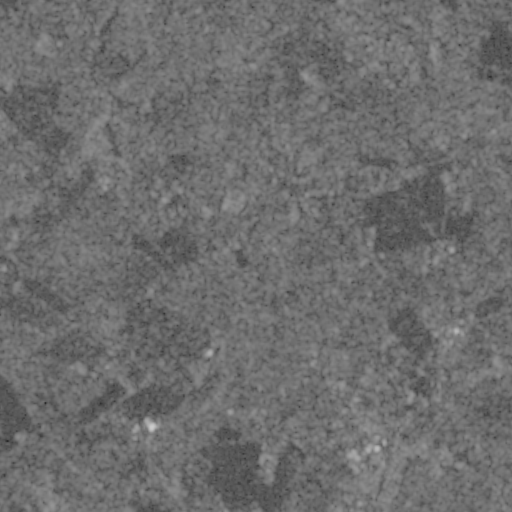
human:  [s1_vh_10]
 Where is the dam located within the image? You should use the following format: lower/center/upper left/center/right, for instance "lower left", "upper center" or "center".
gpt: The dam is located in the lower right of the image.
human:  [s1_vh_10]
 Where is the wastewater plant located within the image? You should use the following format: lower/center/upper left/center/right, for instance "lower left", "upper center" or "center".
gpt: The wastewater plant is located in the lower right of the image.
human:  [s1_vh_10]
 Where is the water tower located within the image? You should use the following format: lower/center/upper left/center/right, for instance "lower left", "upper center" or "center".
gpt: The water tower is located in the center of the image.
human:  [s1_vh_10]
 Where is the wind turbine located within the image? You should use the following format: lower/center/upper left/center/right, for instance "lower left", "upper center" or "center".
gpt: The wind turbine is located in the center right of the image.
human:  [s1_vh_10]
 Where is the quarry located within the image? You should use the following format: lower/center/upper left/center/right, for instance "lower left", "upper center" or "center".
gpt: There is no quarry in the image.

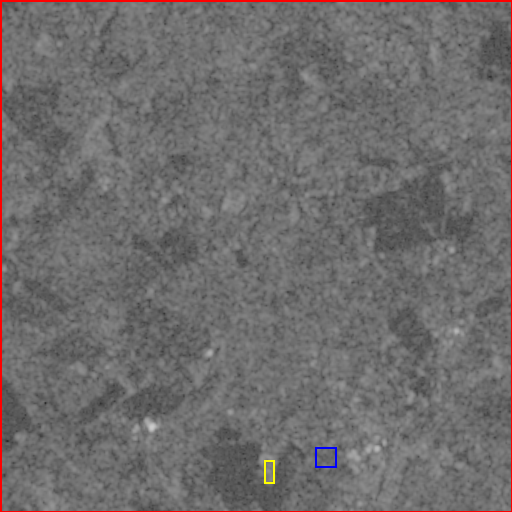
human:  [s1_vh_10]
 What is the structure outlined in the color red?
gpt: The structure outlined in red is a crop field.
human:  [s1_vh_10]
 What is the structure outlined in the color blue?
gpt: The structure outlined in blue is a park.
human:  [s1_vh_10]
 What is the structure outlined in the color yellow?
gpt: The structure outlined in yellow is a parking lot.
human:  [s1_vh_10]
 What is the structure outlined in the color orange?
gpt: There is no orange outline.